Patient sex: M
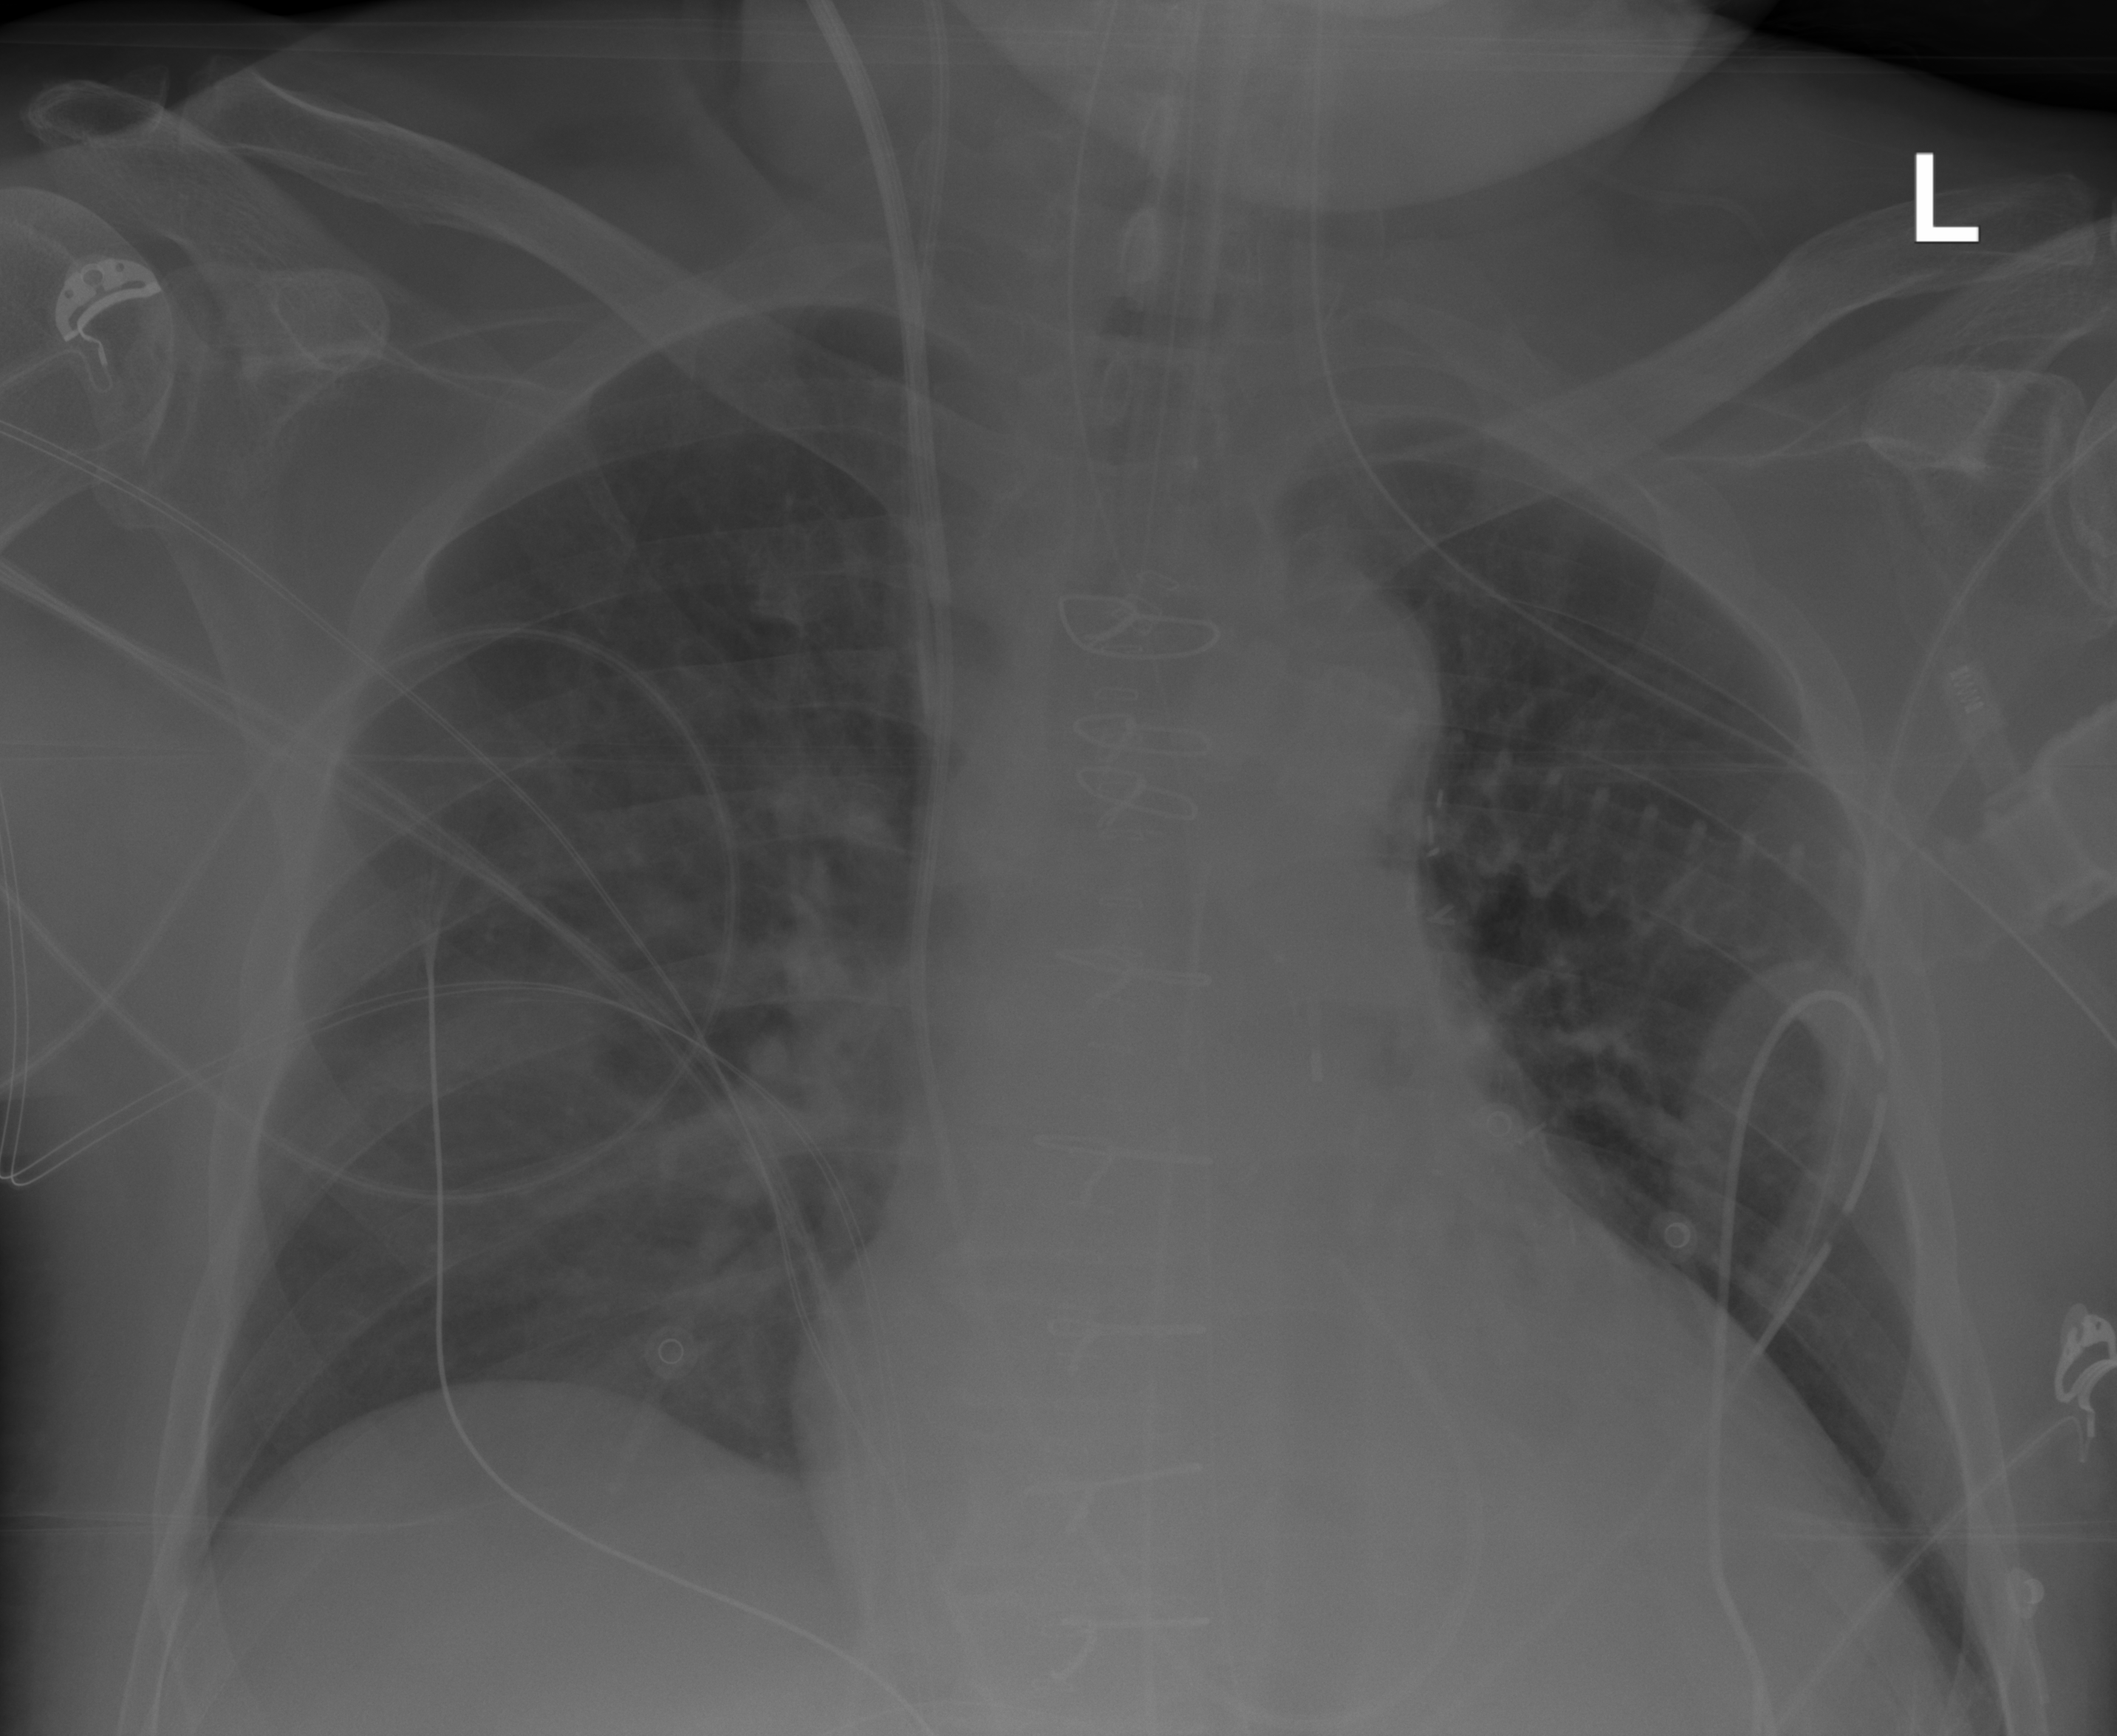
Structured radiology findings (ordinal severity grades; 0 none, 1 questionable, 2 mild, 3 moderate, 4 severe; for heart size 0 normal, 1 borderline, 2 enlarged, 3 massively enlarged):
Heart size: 2
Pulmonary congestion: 2
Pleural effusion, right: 2
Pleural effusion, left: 0
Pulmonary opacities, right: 0
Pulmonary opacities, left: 0
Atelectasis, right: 2
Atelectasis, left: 0